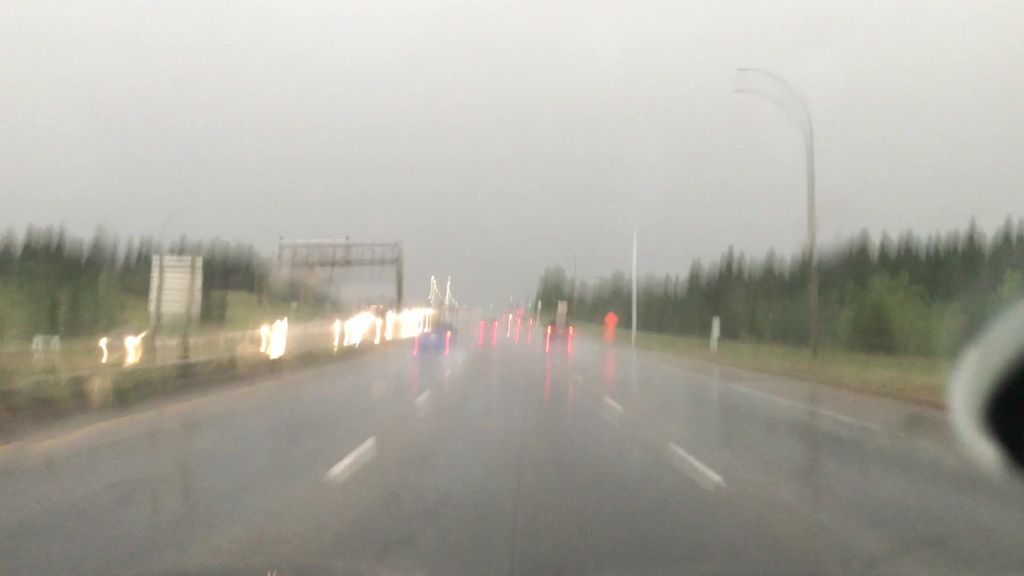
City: edmonton